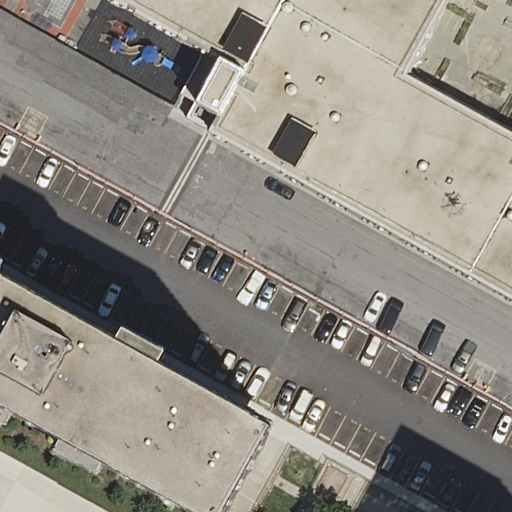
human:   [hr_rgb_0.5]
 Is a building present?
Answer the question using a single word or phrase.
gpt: yes

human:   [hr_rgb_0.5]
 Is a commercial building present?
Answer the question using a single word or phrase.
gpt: no

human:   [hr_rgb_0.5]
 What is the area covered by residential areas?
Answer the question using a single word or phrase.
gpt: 10264m2

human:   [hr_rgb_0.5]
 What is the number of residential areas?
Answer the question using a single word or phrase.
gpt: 1

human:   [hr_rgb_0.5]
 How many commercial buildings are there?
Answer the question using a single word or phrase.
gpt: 0

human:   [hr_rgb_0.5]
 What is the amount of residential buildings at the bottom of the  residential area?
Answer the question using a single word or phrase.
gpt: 0

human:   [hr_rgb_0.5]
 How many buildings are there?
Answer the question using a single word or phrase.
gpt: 2

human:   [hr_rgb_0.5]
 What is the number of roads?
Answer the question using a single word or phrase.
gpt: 0

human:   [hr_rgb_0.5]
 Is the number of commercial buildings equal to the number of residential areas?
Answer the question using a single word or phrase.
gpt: no

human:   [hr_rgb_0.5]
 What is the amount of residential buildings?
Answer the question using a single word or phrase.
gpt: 2

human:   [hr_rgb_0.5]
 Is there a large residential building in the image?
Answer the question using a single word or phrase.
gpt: yes

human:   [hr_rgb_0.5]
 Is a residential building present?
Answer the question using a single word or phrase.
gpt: yes

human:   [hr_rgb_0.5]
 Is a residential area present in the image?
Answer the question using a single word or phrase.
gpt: yes

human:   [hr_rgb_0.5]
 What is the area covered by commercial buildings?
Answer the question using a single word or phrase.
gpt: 0m2

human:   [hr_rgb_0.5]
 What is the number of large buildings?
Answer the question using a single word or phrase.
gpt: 1

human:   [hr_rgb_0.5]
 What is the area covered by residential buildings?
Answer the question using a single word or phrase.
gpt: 4110m2

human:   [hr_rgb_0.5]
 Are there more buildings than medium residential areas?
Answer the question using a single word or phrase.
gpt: yes

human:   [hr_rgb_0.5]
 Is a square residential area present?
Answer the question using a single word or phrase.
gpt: no

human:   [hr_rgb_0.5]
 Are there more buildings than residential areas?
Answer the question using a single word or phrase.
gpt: yes

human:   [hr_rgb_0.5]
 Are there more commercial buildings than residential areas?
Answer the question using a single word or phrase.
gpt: no

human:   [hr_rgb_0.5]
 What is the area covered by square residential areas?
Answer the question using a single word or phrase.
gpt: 0m2

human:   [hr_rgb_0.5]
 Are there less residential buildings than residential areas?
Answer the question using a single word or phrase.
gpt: no

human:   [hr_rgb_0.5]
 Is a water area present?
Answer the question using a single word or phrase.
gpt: no

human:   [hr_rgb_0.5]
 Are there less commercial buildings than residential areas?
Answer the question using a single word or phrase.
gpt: yes

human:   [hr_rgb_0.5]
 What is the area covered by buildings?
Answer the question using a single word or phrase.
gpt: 4110m2

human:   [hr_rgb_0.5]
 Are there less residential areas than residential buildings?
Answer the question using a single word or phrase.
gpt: yes

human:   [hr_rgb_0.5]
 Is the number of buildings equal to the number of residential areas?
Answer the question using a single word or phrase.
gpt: no

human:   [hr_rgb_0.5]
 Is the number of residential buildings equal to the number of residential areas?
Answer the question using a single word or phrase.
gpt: no

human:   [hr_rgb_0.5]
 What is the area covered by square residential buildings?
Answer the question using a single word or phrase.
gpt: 0m2

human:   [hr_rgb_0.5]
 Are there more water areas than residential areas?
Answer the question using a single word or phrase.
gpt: no

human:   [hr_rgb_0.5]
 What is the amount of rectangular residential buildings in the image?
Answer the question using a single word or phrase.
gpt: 2

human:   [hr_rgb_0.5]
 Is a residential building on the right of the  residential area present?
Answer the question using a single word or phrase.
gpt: yes

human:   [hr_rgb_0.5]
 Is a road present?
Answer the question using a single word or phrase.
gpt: no

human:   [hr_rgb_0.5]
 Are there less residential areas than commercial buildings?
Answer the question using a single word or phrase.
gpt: no

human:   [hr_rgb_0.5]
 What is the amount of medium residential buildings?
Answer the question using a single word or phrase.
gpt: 0

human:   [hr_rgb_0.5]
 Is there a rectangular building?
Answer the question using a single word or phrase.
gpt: yes

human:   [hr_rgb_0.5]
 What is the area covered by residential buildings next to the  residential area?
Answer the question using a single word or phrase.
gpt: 4110m2

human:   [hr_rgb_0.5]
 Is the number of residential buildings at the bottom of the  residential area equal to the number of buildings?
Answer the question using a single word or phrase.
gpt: no

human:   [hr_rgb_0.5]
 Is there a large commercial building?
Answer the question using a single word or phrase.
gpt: no

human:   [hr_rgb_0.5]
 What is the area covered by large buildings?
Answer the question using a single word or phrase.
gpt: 4093m2

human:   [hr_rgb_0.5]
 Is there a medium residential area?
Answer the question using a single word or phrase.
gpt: no

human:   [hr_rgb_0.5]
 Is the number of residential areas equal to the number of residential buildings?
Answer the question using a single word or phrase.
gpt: no

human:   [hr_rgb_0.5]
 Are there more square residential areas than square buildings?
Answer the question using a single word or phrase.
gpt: no

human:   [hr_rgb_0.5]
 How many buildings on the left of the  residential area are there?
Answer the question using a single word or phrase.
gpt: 1

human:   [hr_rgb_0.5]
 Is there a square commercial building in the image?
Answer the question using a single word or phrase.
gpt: no

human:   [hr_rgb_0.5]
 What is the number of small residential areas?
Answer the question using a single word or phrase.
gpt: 0

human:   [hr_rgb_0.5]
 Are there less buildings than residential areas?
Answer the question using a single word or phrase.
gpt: no

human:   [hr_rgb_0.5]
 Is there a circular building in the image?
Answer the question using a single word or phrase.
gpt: no

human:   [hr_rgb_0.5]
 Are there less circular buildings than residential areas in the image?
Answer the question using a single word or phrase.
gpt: yes

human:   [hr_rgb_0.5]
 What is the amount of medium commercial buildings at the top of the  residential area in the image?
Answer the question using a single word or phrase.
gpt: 0

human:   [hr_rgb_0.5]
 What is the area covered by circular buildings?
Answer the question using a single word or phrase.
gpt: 0m2

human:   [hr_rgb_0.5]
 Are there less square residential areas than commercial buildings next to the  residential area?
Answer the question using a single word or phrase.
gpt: no

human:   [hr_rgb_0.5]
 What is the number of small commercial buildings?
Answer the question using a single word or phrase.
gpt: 0

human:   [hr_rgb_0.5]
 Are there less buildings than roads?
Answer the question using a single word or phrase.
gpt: no

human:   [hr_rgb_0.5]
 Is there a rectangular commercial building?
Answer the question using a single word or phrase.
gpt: no

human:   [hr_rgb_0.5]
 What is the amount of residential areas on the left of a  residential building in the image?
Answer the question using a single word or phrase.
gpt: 1

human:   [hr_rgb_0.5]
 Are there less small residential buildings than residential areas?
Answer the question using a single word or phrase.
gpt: no

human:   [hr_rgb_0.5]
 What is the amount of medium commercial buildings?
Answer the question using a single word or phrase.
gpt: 0

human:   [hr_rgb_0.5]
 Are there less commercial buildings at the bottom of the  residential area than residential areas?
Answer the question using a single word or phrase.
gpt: yes

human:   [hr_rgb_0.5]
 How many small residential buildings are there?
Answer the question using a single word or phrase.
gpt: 1

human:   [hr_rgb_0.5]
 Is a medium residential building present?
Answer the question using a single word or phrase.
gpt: no

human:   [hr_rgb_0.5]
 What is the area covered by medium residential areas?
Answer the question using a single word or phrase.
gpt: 0m2

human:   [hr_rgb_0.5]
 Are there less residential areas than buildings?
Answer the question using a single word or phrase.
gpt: yes

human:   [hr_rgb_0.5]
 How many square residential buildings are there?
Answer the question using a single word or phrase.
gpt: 0